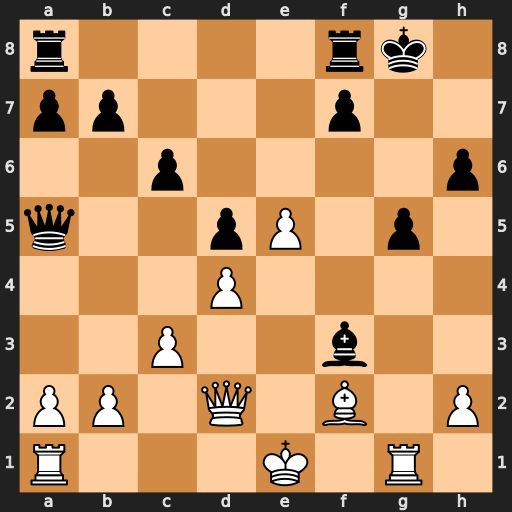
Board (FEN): r4rk1/pp3p2/2p4p/q2pP1p1/3P4/2P2b2/PP1Q1B1P/R3K1R1
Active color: w
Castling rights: Q
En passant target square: -
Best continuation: Rxg5+ hxg5 Qxg5+